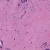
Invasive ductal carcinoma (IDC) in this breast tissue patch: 1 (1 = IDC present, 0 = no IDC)